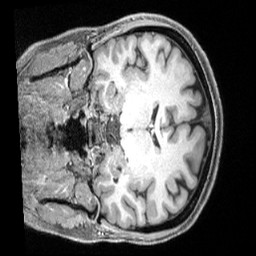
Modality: T1w
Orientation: coronal
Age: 35
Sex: female
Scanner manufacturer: siemens
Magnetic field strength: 3 T
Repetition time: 2.4 s
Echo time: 0.00228 s